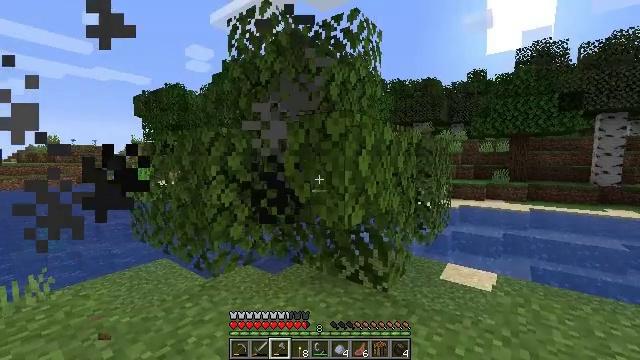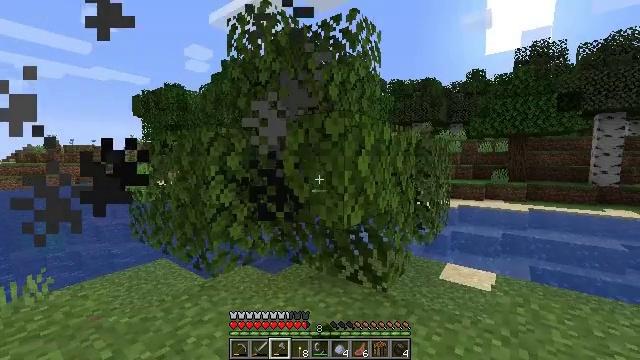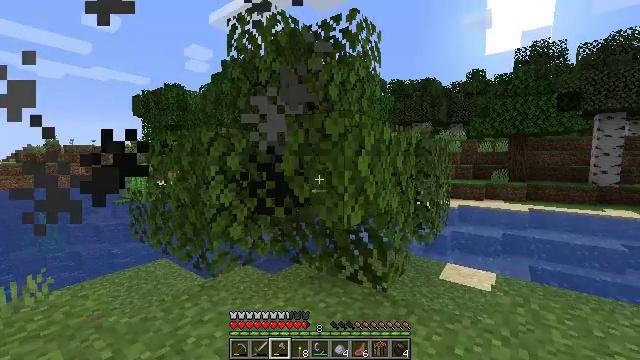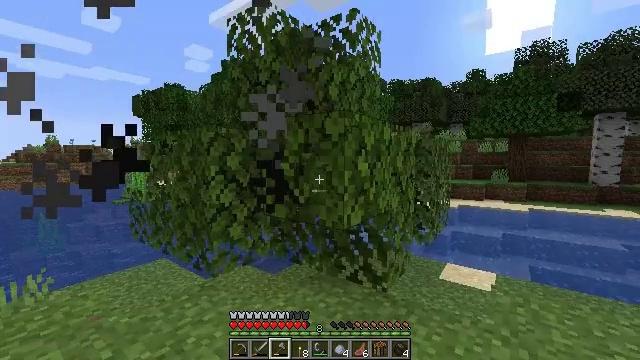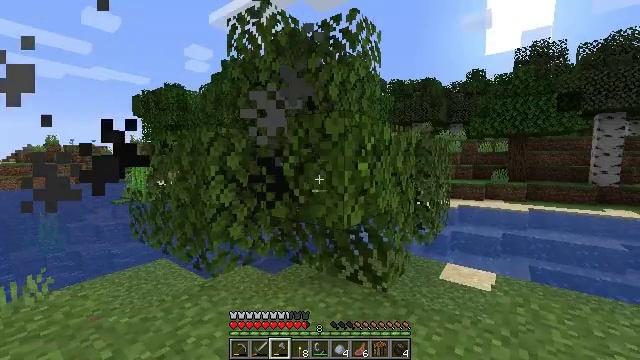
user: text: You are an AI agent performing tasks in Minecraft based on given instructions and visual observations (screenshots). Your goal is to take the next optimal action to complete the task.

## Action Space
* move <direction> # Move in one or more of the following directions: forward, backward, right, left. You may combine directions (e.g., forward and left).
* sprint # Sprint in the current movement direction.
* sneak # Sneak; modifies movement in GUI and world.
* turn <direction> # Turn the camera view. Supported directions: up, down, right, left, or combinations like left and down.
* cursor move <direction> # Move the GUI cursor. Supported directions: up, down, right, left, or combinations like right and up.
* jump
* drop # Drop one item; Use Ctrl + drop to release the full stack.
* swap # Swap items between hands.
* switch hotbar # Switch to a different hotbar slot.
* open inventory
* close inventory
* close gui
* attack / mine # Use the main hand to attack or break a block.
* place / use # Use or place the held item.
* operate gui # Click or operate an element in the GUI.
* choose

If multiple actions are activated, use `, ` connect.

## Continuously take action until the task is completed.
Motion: motion action
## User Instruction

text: Remove the fire source.
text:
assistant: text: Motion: attack / mine
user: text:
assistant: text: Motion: attack / mine
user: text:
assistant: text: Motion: attack / mine
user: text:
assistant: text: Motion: attack / mine
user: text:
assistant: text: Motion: attack / mine